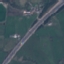
Land use / land cover: Highway